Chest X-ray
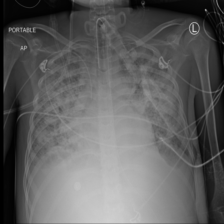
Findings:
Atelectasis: negative
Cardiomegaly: negative
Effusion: negative
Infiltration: negative
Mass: negative
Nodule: negative
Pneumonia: negative
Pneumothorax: negative
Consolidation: negative
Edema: negative
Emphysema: negative
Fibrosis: negative
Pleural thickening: negative
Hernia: negative